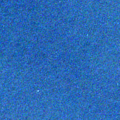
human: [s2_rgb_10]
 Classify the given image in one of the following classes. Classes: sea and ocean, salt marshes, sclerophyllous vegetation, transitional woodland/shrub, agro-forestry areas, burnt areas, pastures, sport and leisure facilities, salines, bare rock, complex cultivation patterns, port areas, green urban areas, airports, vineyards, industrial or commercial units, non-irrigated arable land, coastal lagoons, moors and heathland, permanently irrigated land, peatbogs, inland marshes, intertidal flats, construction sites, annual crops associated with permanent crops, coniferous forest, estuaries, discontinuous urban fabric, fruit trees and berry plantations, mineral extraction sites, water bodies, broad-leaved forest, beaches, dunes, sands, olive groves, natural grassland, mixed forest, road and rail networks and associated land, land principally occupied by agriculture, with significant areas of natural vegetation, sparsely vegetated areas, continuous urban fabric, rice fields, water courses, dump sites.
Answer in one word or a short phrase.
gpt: sea and ocean